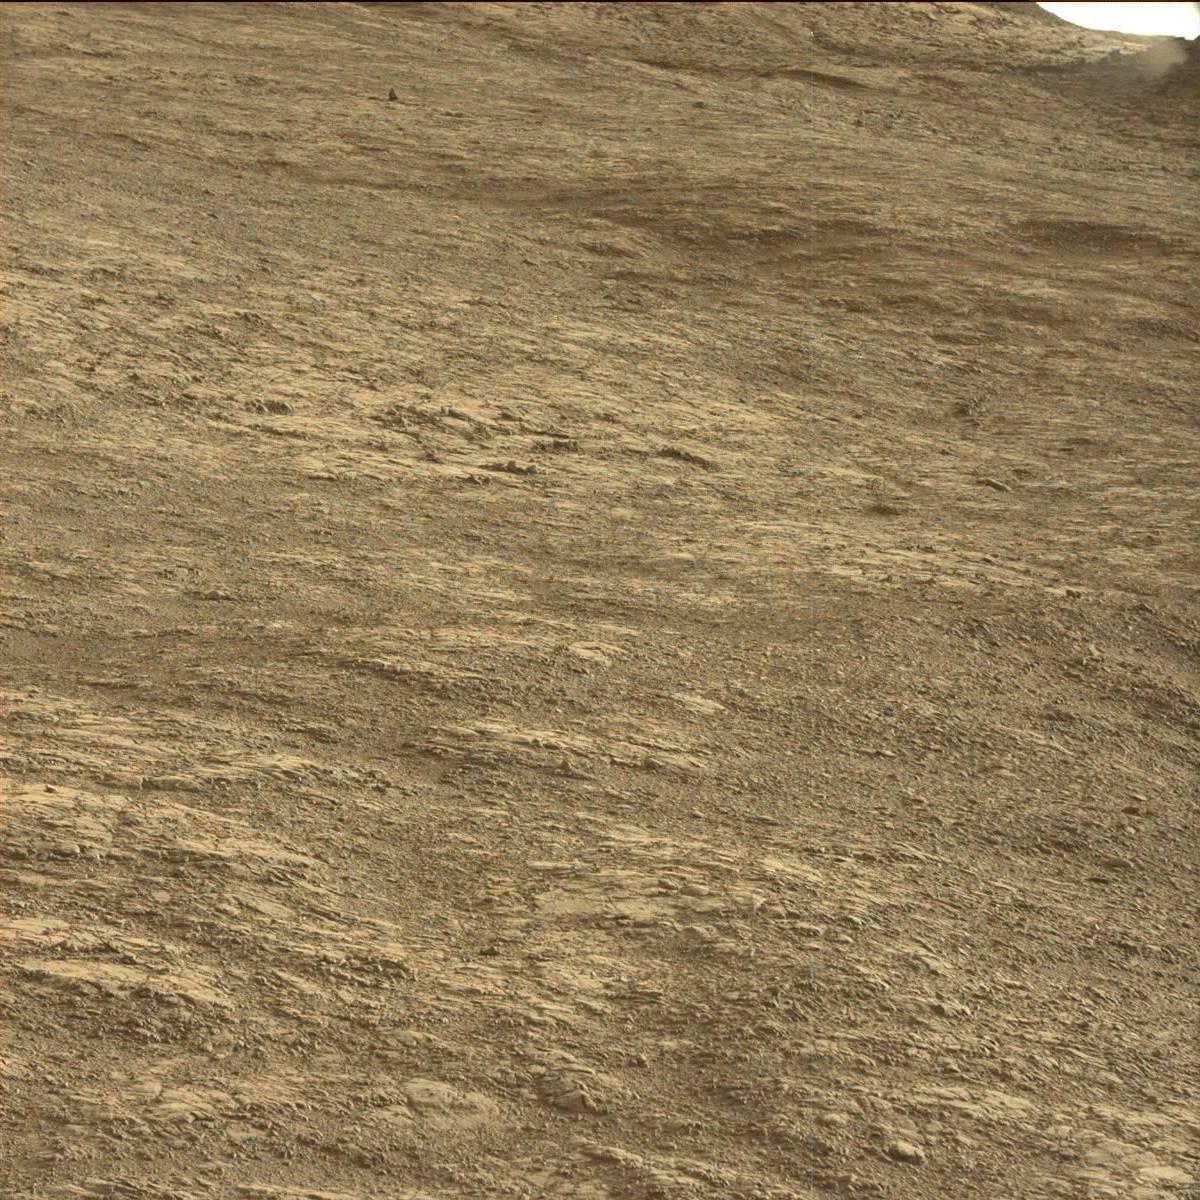
Terrain classes present: Bedrock, Sand / Soil, Sky